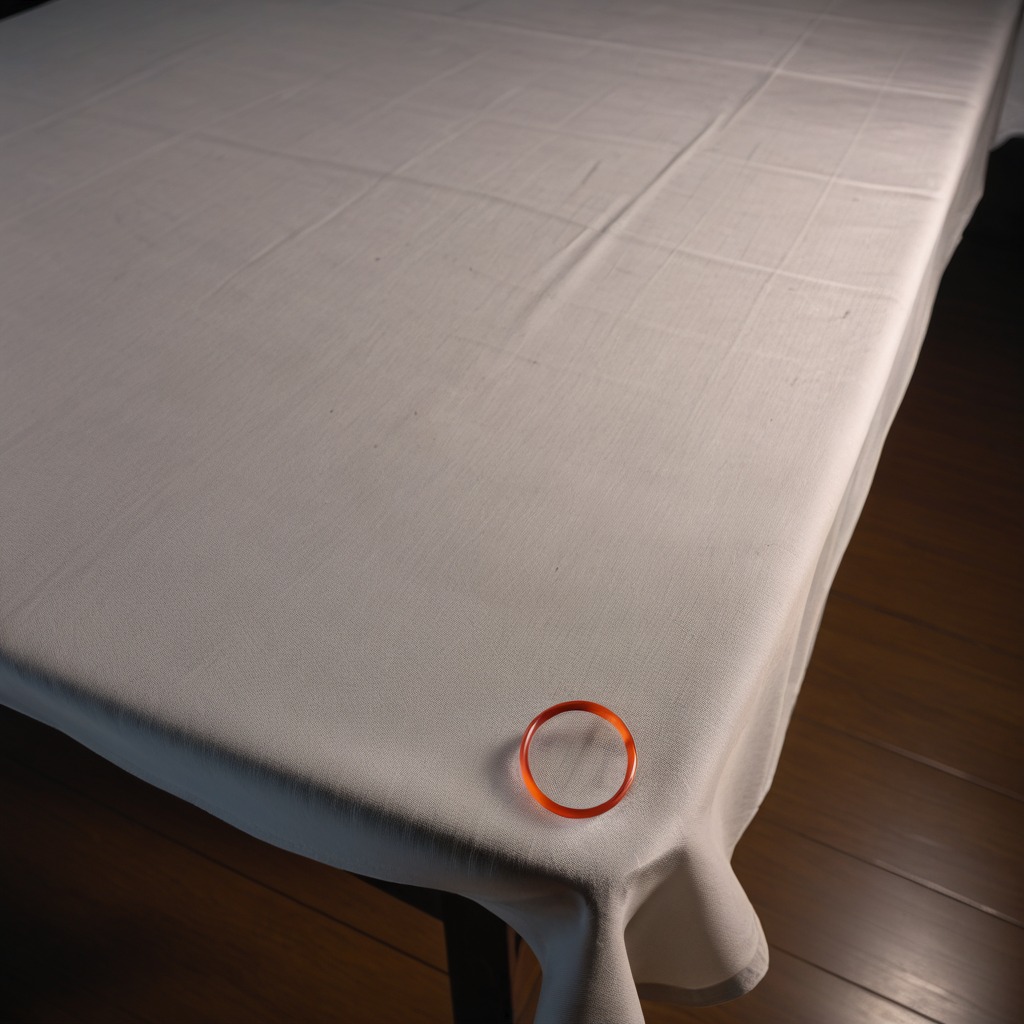
A rubber O-ring is lying on a wooden table.